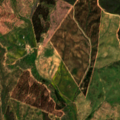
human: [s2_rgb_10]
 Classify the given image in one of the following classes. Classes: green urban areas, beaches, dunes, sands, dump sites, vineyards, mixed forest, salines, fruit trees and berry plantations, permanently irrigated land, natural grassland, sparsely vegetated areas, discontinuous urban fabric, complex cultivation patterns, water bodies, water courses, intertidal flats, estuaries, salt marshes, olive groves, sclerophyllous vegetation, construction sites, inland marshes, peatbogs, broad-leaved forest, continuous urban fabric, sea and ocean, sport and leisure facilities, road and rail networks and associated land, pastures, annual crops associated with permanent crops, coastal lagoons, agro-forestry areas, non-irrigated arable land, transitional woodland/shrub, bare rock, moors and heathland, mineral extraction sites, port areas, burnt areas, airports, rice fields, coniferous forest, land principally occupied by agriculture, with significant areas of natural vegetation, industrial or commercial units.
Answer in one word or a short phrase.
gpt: continuous urban fabric